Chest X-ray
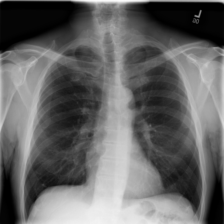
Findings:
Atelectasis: negative
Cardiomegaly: negative
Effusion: negative
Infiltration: negative
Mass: negative
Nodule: negative
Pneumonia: negative
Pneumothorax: negative
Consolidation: negative
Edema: negative
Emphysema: negative
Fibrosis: negative
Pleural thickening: negative
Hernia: negative